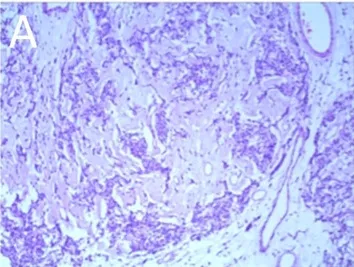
(A) Tumor cells and collagen.
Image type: pathology (h&e)